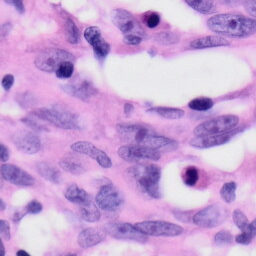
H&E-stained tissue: Skin